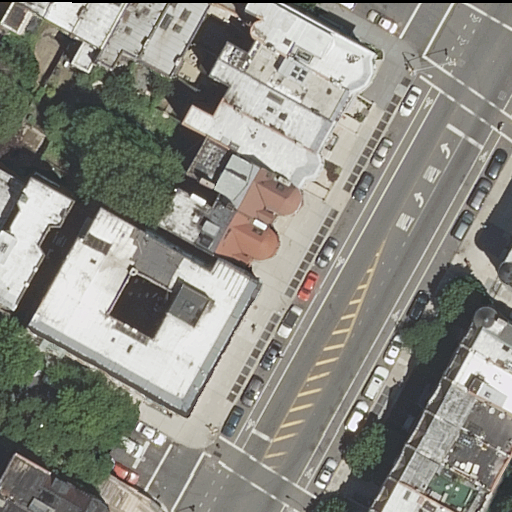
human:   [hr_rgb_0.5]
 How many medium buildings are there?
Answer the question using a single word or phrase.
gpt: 14

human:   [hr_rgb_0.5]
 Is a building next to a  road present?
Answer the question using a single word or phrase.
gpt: yes

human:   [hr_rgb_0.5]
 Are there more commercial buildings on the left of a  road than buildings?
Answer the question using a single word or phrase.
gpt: no

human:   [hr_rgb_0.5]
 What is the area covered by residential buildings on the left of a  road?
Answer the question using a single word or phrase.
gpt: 2991m2

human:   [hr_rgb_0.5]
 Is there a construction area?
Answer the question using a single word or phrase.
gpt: no

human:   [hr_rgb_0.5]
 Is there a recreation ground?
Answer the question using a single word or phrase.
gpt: no

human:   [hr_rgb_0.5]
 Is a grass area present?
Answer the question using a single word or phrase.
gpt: no

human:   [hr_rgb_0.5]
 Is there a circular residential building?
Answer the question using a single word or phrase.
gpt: no

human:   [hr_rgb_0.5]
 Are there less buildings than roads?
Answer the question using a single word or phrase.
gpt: no

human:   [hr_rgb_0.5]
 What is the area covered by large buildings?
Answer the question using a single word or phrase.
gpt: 887m2

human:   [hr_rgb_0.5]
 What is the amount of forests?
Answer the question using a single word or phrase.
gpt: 0

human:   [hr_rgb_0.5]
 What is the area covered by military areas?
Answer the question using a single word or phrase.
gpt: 0m2

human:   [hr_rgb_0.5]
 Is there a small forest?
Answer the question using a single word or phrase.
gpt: no

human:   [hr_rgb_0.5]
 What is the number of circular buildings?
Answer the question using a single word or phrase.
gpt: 0

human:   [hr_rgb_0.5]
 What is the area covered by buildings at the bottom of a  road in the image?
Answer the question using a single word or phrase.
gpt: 2868m2

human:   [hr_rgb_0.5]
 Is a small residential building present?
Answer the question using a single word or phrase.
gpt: yes

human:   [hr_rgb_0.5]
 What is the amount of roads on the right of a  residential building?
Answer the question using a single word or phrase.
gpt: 3

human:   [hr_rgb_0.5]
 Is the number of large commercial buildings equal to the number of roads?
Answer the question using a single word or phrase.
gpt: no

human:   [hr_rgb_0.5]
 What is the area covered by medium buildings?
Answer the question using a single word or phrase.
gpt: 2228m2

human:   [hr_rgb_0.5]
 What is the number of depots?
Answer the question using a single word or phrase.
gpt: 0

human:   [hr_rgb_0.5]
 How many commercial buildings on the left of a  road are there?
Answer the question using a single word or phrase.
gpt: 0

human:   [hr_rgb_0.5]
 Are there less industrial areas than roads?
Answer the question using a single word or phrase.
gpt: yes

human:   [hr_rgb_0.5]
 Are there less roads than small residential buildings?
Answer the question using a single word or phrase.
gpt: yes

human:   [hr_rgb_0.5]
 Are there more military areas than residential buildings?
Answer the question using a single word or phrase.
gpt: no

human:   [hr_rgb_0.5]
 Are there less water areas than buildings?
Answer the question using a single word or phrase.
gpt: yes

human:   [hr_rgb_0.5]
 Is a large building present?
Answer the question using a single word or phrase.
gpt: yes

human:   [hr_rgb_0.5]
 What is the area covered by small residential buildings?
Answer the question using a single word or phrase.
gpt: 348m2

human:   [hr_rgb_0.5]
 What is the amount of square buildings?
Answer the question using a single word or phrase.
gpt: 0

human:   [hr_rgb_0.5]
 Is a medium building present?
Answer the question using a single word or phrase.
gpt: yes

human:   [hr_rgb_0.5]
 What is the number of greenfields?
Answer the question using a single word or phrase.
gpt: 0

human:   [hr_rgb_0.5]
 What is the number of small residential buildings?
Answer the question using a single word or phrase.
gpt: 9

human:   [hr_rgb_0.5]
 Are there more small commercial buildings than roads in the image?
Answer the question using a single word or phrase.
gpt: no

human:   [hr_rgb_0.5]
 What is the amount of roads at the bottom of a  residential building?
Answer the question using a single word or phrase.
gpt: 3

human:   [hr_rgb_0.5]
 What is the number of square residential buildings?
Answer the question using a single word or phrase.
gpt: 0

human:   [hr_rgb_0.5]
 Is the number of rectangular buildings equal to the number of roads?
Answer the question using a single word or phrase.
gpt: no

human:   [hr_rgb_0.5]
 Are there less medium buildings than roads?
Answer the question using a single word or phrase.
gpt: no